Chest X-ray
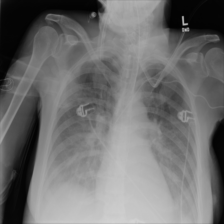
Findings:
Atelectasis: negative
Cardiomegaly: negative
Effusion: negative
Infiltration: negative
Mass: negative
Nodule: negative
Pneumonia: negative
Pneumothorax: negative
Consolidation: negative
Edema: negative
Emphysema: negative
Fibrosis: negative
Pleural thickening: negative
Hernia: negative